Question: I have a 'UINavigationController' thats width is 255 and the 'rootViewController' is a 'UITableViewController' that is of the same width. The problem is that when I a new view controller, the current 'rootViewController' animates about 1/3 of the way off screen and then stays visible while the new controller comes in and then it disappears. If I set 'animated' to 'NO' it works fine, but I need to animate it. There isn't anything fancy going on in the code, it is a simple 'push/pop' setup when switching controllers. I added a video below to show you what it looks like. I put borders on the navigation controller (blue) and table view (orange). The code that does the push/pop is:
'''
if ([[self.menuNavigationController topViewController] isKindOfClass:[TeamMenuViewController class]])
{
[self.menuNavigationController pushViewController:self.teamsViewController animated:YES];
}
else
{
[self.menuNavigationController popToRootViewControllerAnimated:YES];
}
'''

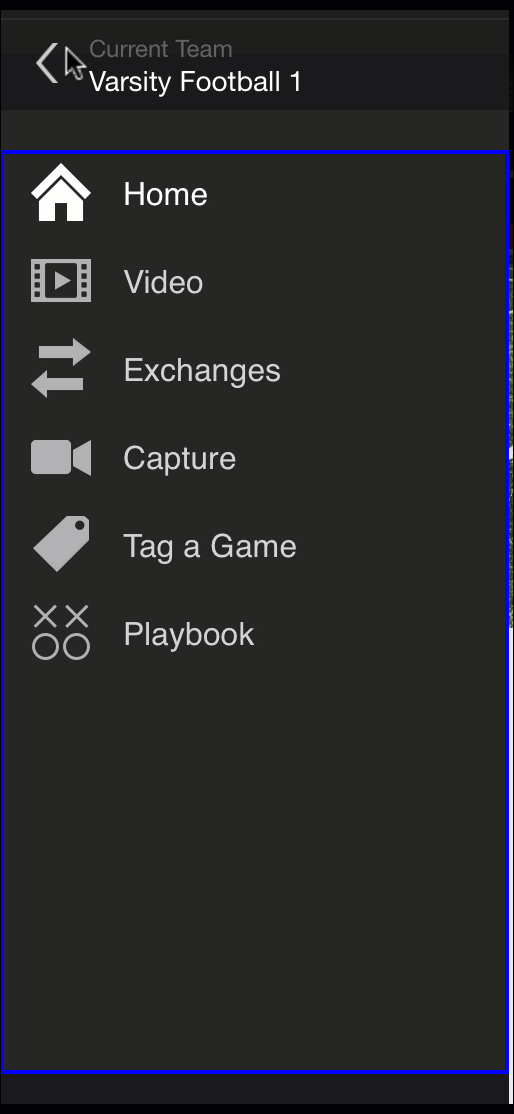
Answer: It looks like your 'viewController.view' that is being pushed on has a transparent background. The default 'UINavigationController' animation in iOS 7 and 8 has an overlap effect.